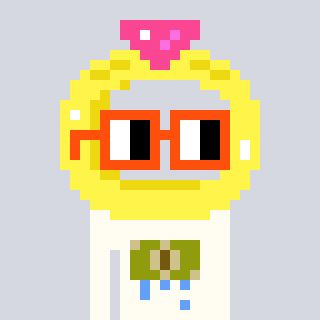
a pixel art character with square orange glasses, a ring-shaped head and a grayscale-colored body on a cool background